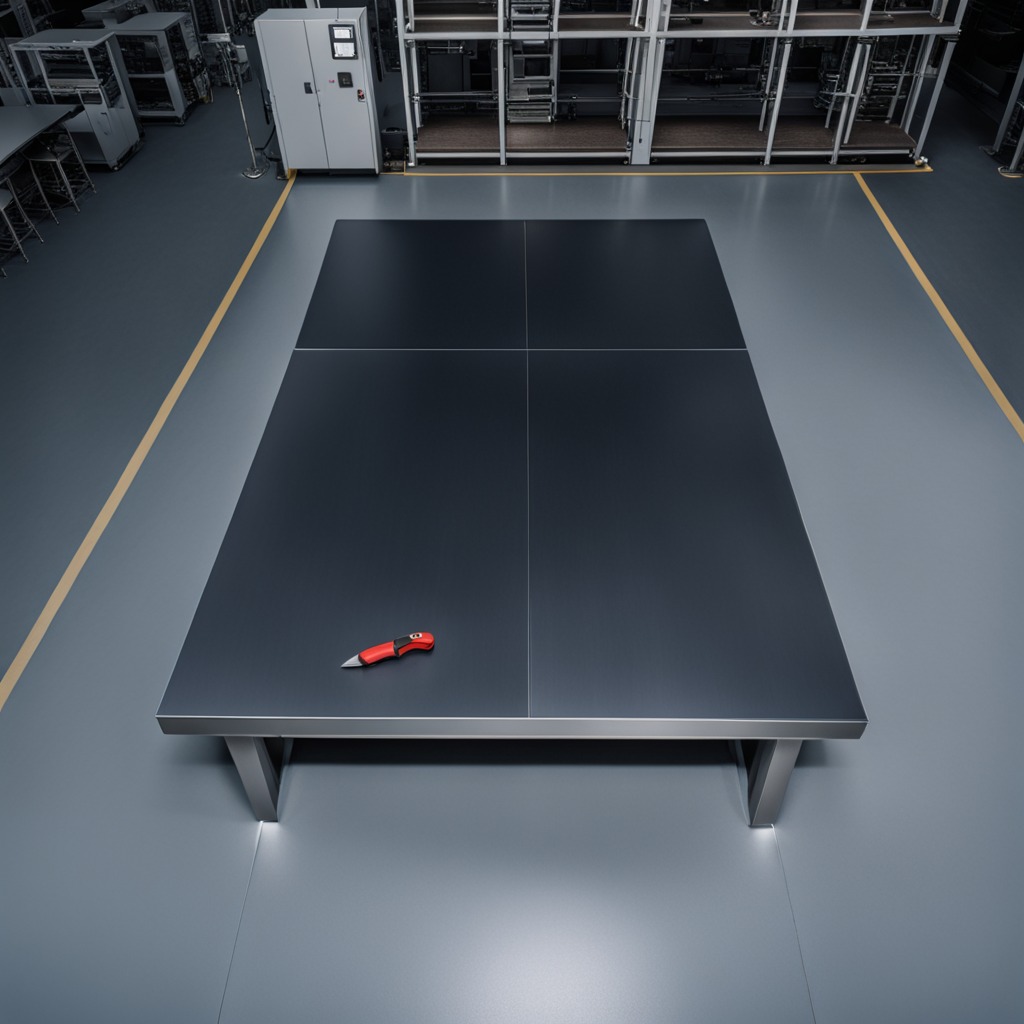
A utility knife is lying on a clean empty table in a basement in the evening.